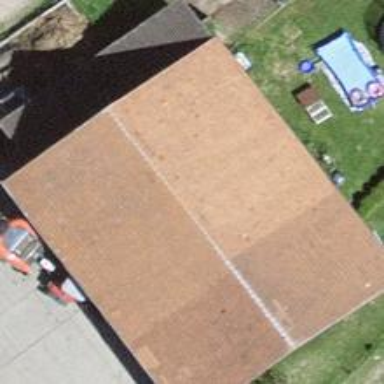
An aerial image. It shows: Rural barn.